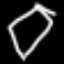
Label: diamond